Interaction volume radius: 10 \u00c5
Interaction volume height: 20 \u00c5
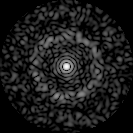
Disorder parameter: 0.8223